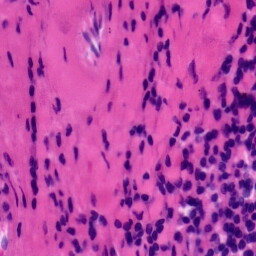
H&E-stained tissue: Tonsil